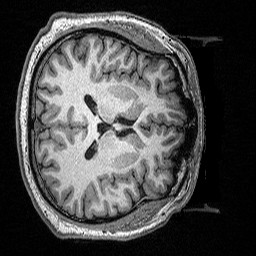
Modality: T1w
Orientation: axial
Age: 39
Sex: male
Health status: ill
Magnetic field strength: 3 T
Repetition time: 2.53 s
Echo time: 0.00331 s